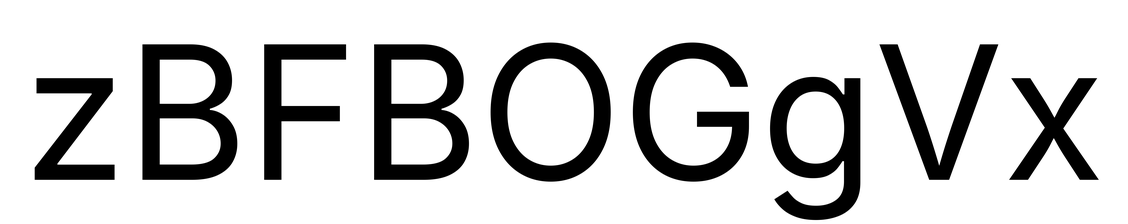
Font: Inter_Regular